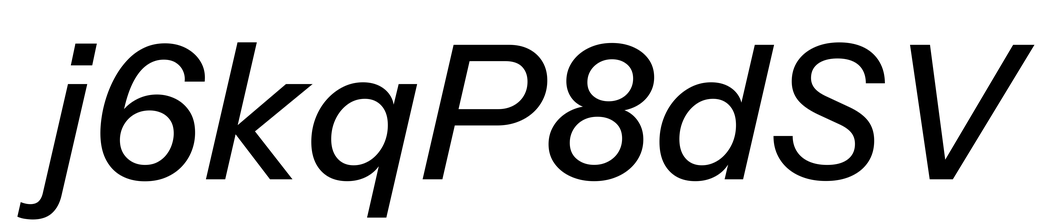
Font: InstrumentSans-Italic_Medium_Italic